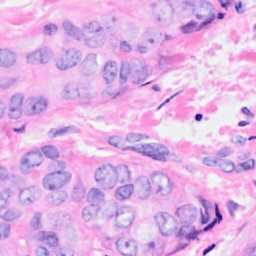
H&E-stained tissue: Breast